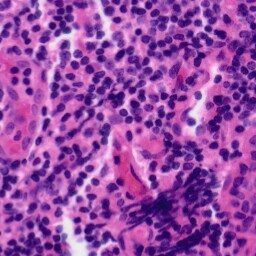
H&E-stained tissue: Tonsil